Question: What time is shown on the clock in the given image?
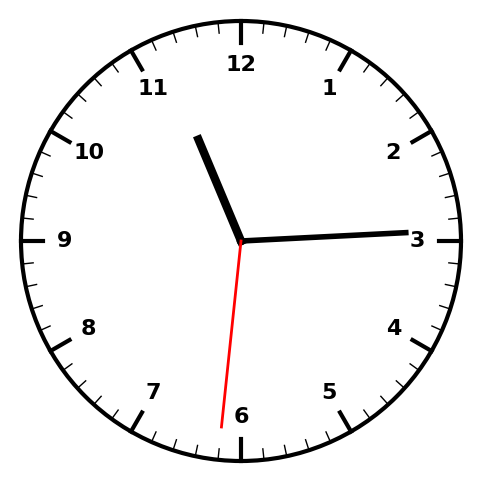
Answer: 11:14:31